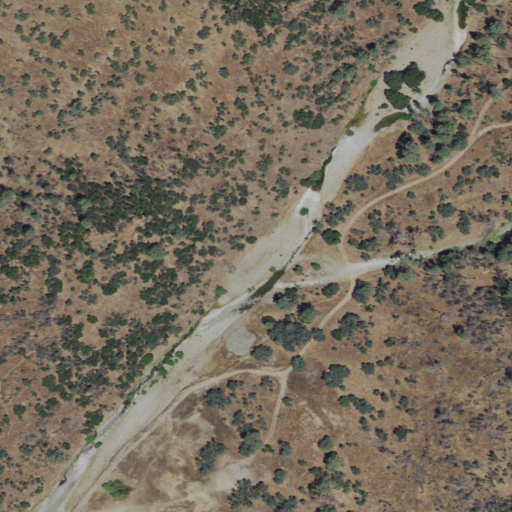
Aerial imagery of valley in California named Norwegian Gulch containing grassland, shrub, deciduous forest, evergreen forest, and mixed forest